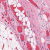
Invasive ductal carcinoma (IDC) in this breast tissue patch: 1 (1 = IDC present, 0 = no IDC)